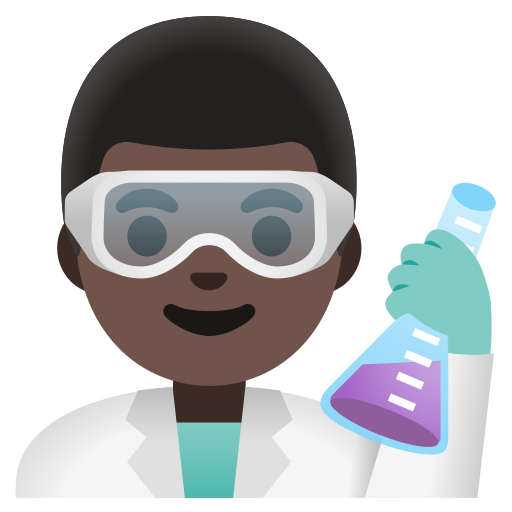
Emoji: 👨🏿‍🔬